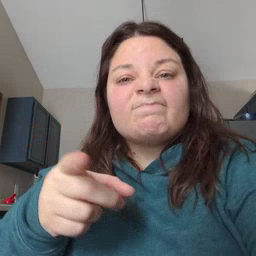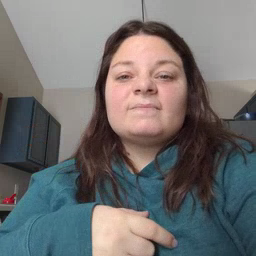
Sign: hesheit